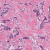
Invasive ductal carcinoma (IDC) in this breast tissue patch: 1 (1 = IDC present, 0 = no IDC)